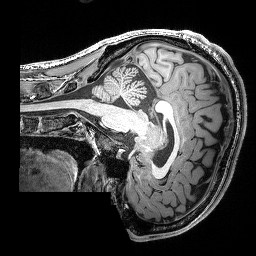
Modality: T1w
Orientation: sagittal
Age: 19
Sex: male
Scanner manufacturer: siemens
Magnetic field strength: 3 T
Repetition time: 2.25 s
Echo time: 0.00418 s